Field crop: tomato
Growth stage: 1
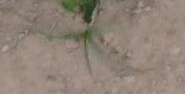
Species: cyperus